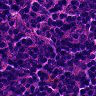
Metastatic tissue present: no